Question: ))Hi all, currently Im stuck in an issue, hope some good PostgreSQL fellow programmer could give me a hand with it. This is my table...

I only want to select "time" row, WHERE "time_type" = 'Start' OR "time_type" = 'Break', , the one that is at the bottom row (descending) (ORDER BY "fn_serial" DESC LIMIT 1).
Im successfully doing it by using this Trigger Function...
'''
CREATE OR REPLACE FUNCTION timediff()
RETURNS trigger AS
$BODY$
DECLARE
prevtime character varying;
BEGIN
SELECT t.time FROM table_ebscb_spa_log04 t WHERE t.fn_name = NEW.fn_name AND (t.time_type = 'Start' OR time_type = 'Break') ORDER BY t.fn_serial DESC LIMIT 1 INTO prevtime;
IF NOT FOUND THEN
RAISE EXCEPTION USING MESSAGE = 'NOT FOUNDED';
ELSE
NEW.time_elapse := prevtime
END IF;
return NEW;
END
$BODY$
LANGUAGE plpgsql VOLATILE
COST 100;
ALTER FUNCTION timediff()
OWNER TO postgres;
'''
But in my script I would like to perform different actions depending on whether "fn_type" = 'Start' OR "fn_type = 'Break', I mean where "prevtime" variable came from, eg:
'''
IF "prevtime" came from "fn_type" = 'Start' THEN
RAISE EXCEPTION USING MESSAGE = 'PREVTIME CAME FROM START';
ELSIF "prevtime" came from "fn_type" = 'BREAK' THEN
RAISE EXCEPTION USING MESSAGE = 'PREVTIME CAME FROM BREAK';
'''
I can hardly imagine a way to do that, so I would like to ask for suggestions.
I guess one way to achieve this could be, create a sub IF, to check which one ('Start' OR 'Break') is at the bottom row (descending). How could I do that? or what could be a better approach?
Thanks Advanced.
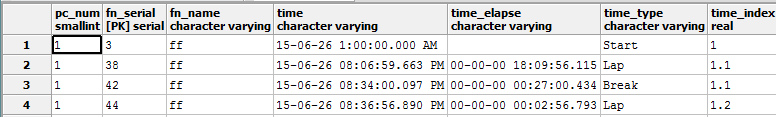
Answer: Use more than one variable.
'''
CREATE OR REPLACE FUNCTION timediff()
RETURNS trigger AS
$BODY$
DECLARE
prevtime character varying;
time_type character varying;
BEGIN
SELECT t.time, t.time_type FROM table_ebscb_spa_log04 t WHERE t.fn_name = NEW.fn_name AND (t.time_type = 'Start' OR time_type = 'Break') ORDER BY t.fn_serial DESC LIMIT 1 INTO prevtime,time_type;
IF NOT FOUND THEN
RAISE EXCEPTION USING MESSAGE = 'NOT FOUND';
ELSE
NEW.time_elapse := prevtime;
RAISE NOTICE "THE TIME CAME FROM %", time_type;
END IF;
return NEW;
END
$BODY$
LANGUAGE plpgsql VOLATILE
COST 100;
ALTER FUNCTION timediff()
OWNER TO postgres;
'''